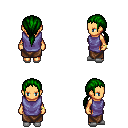
a pixel art fantasy rpg character, female body template, human, tanned skin, chain tabard jacket, robe skirt, green ponytail hairstyle, bracelets, white slippers, four views (front, back, left, right), 2x2 character sprite sheet, small pixel art, hard edges, no anti-aliasing